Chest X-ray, PA view. Patient: 65 years old, sex M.
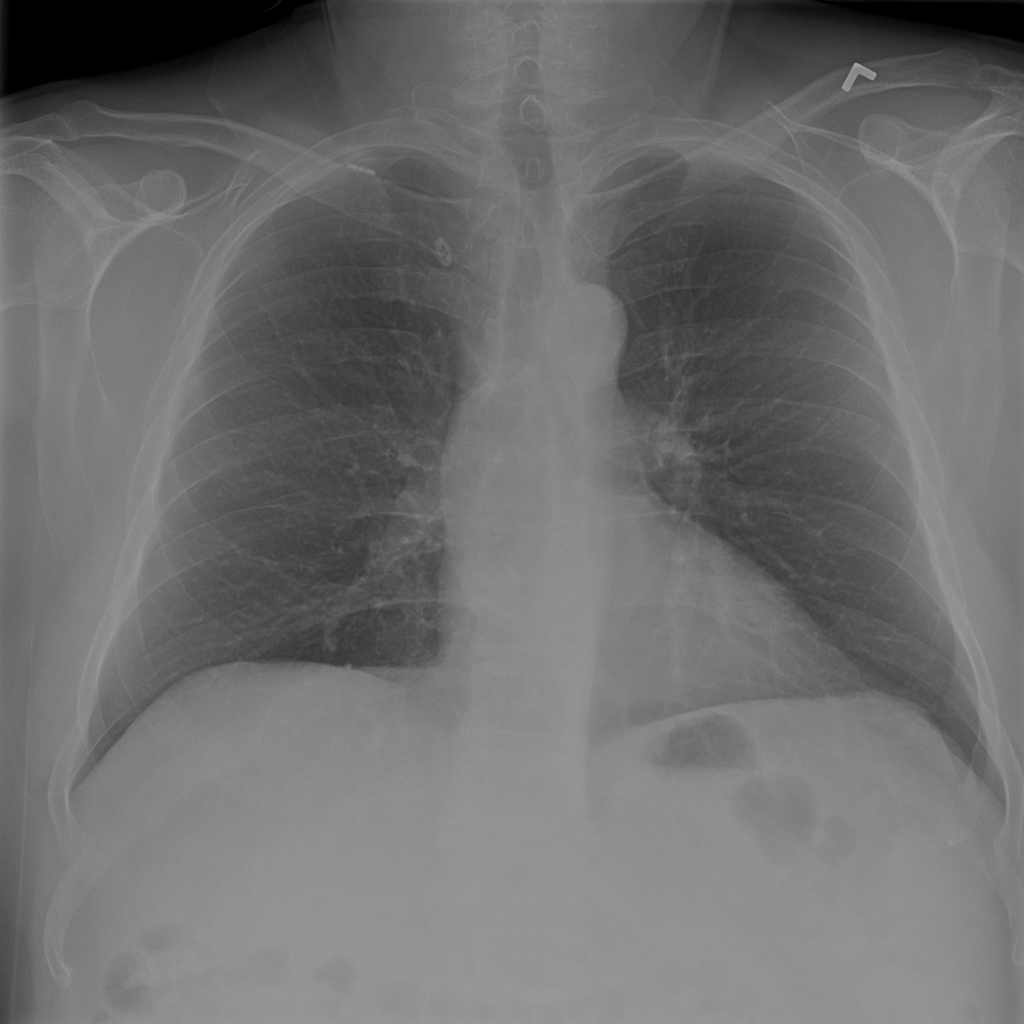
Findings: No Finding